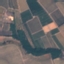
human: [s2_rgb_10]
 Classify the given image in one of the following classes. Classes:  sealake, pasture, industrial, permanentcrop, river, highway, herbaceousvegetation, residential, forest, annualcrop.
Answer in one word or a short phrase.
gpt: PermanentCrop